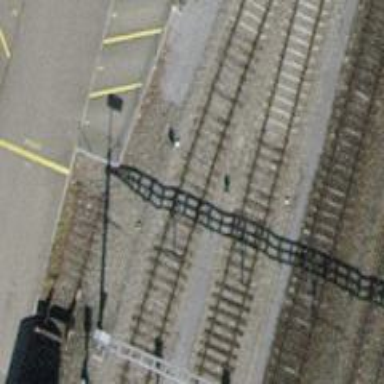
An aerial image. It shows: Railway track with electrified contact lines. This is siding track.